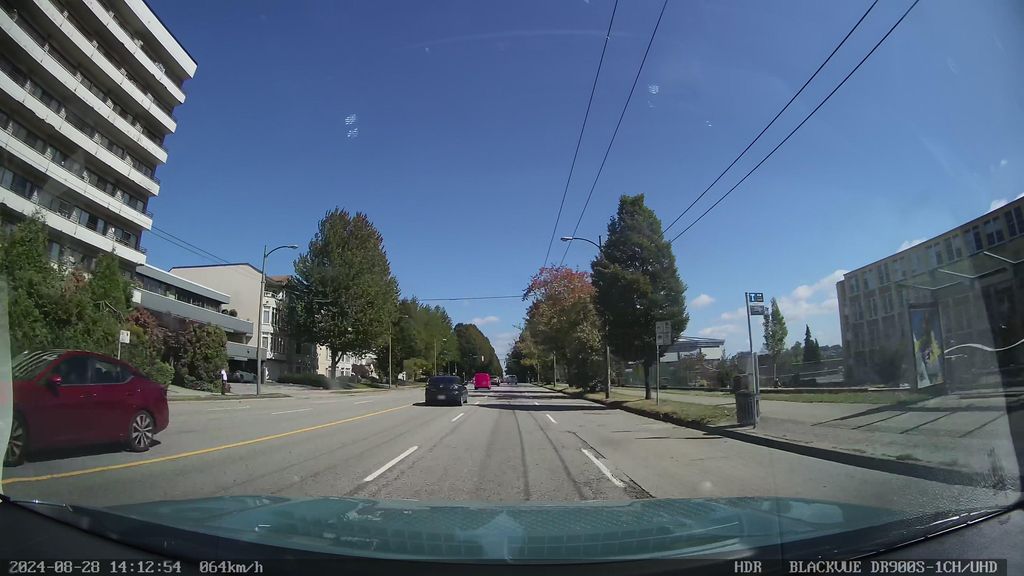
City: vancouver